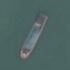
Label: civil